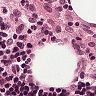
Metastatic tissue present: no